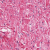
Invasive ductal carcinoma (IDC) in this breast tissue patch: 0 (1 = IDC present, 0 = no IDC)